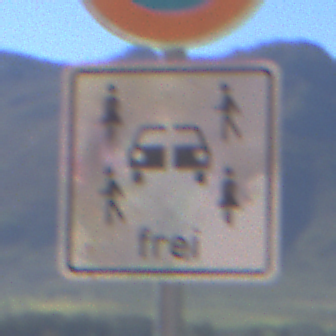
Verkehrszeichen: CarsharingfahrzeugeFrei
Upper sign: AbsolutesHalteverbot
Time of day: MorningAfternoon
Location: Outdoor (RoadRail)
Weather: Clear
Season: NotSpecified
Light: Natural